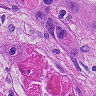
Metastatic tissue present: yes